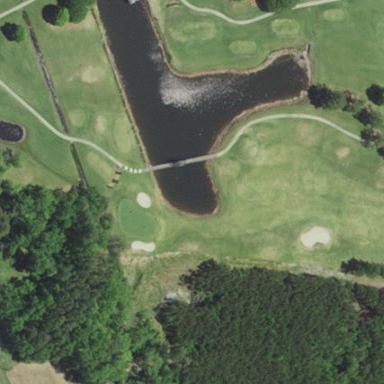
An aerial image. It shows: Water hazard in golf course. The hazard is natural water feature.